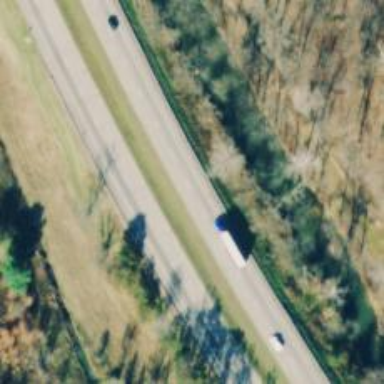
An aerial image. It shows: Trunk highway with expressway features.